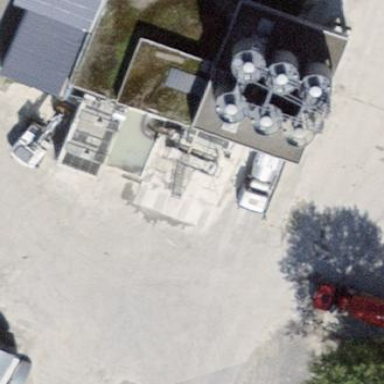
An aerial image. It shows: Industrial building.